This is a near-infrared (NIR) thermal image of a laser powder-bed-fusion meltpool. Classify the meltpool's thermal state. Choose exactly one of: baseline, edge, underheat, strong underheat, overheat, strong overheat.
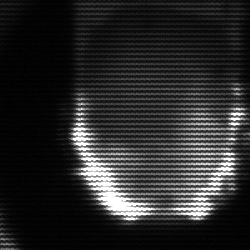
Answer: baseline